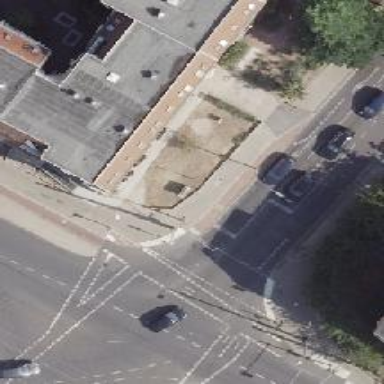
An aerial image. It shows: Footway with traffic signals at crossing.